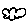
Label: cloud